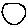
Label: circle